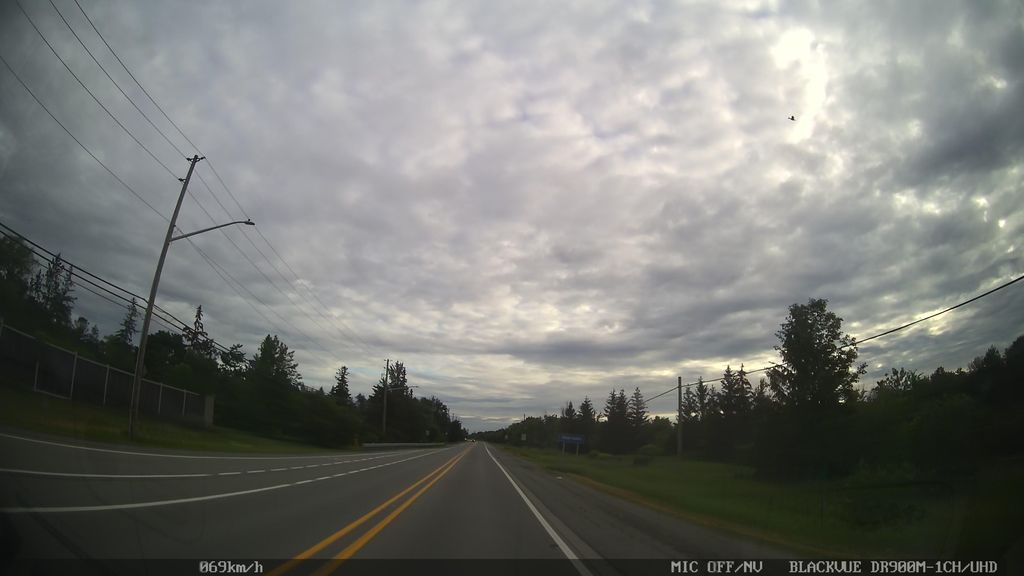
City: ottawa-gatineau